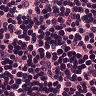
Metastatic tissue present: no